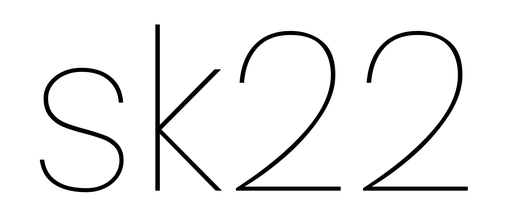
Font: Poppins-Thin